Question: I try to make css select box but when I try on firefox I am getting different. but choroe is well. what am i need to put behind the css to show nice screen ?
You can Show on <URL>
I put the Print screen for selector error
html
'''
<label>
<select>
<option selected> Select Box </option>
<option>Short Option</option>
<option>This Is A Longer Option</option>
</select>
</label>
'''
css
'''
body, html {background:#444; text-align:center; padding:50px 0;}
/* The CSS */
select {
padding:3px;
margin: 0;
-webkit-border-radius:4px;
-moz-border-radius:4px;
border-radius:4px;
-webkit-box-shadow: 0 3px 0 #ccc, 0 -1px #fff inset;
-moz-box-shadow: 0 3px 0 #ccc, 0 -1px #fff inset;
box-shadow: 0 3px 0 #ccc, 0 -1px #fff inset;
background: #f8f8f8;
color:#888;
border:none;
outline:none;
display: inline-block;
-webkit-appearance:none;
-moz-appearance:none;
appearance:none;
cursor:pointer;
}
/* Targetting Webkit browsers only. FF will show the dropdown arrow with so much padding. */
@media screen and (-webkit-min-device-pixel-ratio:0) {
select {padding-right:18px}
}
label {position:relative}
label:after {
content:'<>';
font:11px "Consolas", monospace;
color:#aaa;
-webkit-transform:rotate(90deg);
-moz-transform:rotate(90deg);
-ms-transform:rotate(90deg);
transform:rotate(90deg);
right:8px; top:2px;
padding:0 0 2px;
border-bottom:1px solid #ddd;
position:absolute;
pointer-events:none;
}
label:before {
content:'';
right:6px; top:0px;
width:20px; height:20px;
background:#f8f8f8;
position:absolute;
pointer-events:none;
display:block;
}
'''
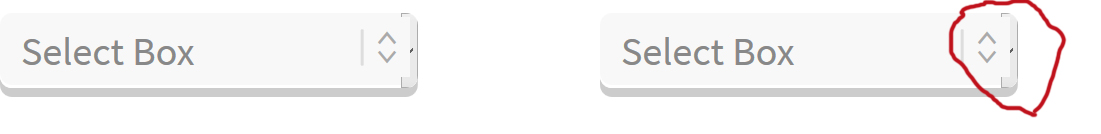
Answer: Add text-overflow
'''
select {
-moz-appearance: none;
text-indent: 0.01px;
text-overflow: '';
}
'''